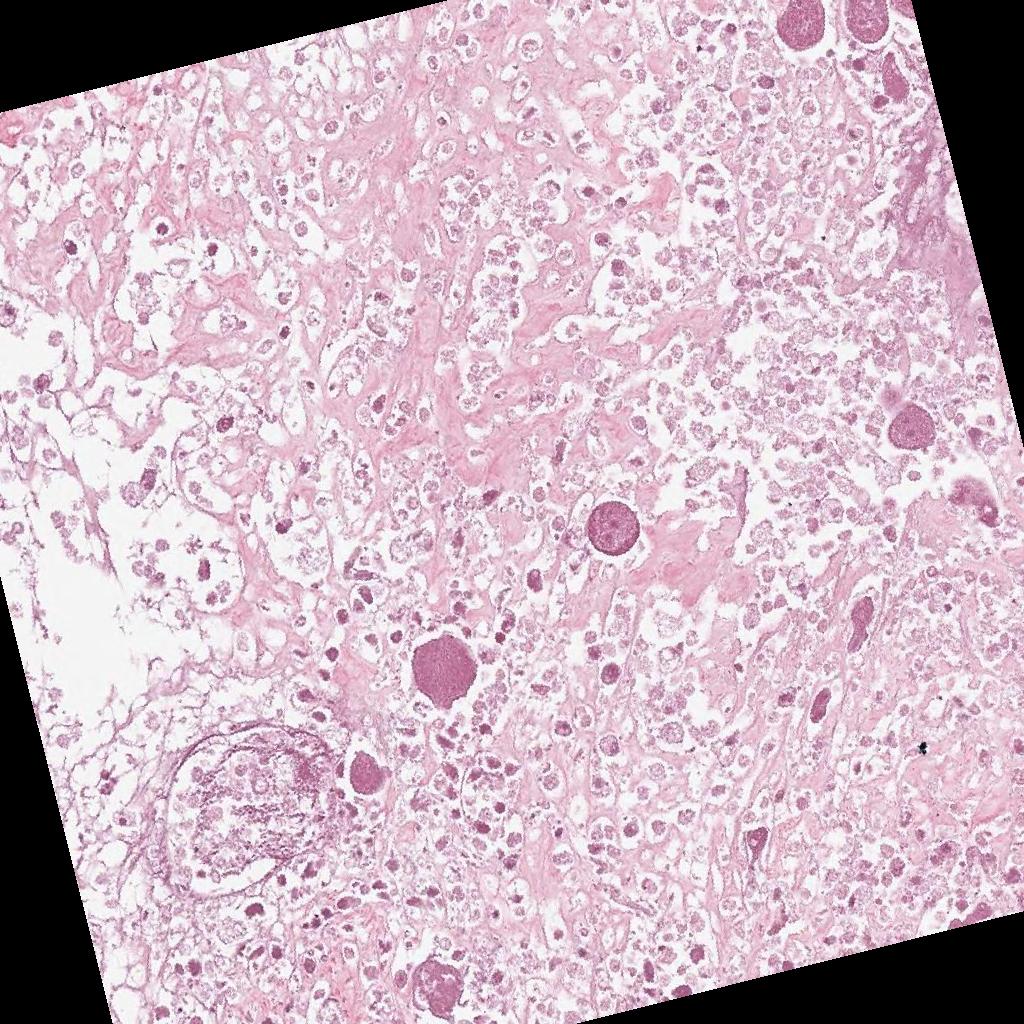
Label: Non-Viable-Tumor